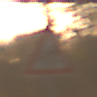
Verkehrszeichen: KinderRechts
Umgebung: Roofed, Suburban
Tageszeit: SunriseSunset
Wetter: Clear
Licht: Natural
Jahreszeit: NotSpecified
Kontrast: MediumContrast